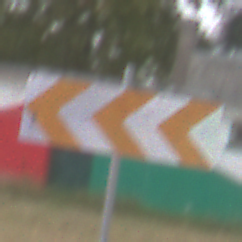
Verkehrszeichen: RichtungstafelnInKurvenGrossRechts
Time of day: Midday
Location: Outdoor (Suburban)
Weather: Overcast
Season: NotSpecified
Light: Natural